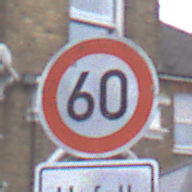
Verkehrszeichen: Geschwindigkeit60
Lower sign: HinweiseAufGefahrenDurchVerbaleAngabe8
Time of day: MorningAfternoon
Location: Outdoor (Urban)
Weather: Overcast
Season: NotSpecified
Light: Natural